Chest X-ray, AP view. Patient: 39 years old, sex F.
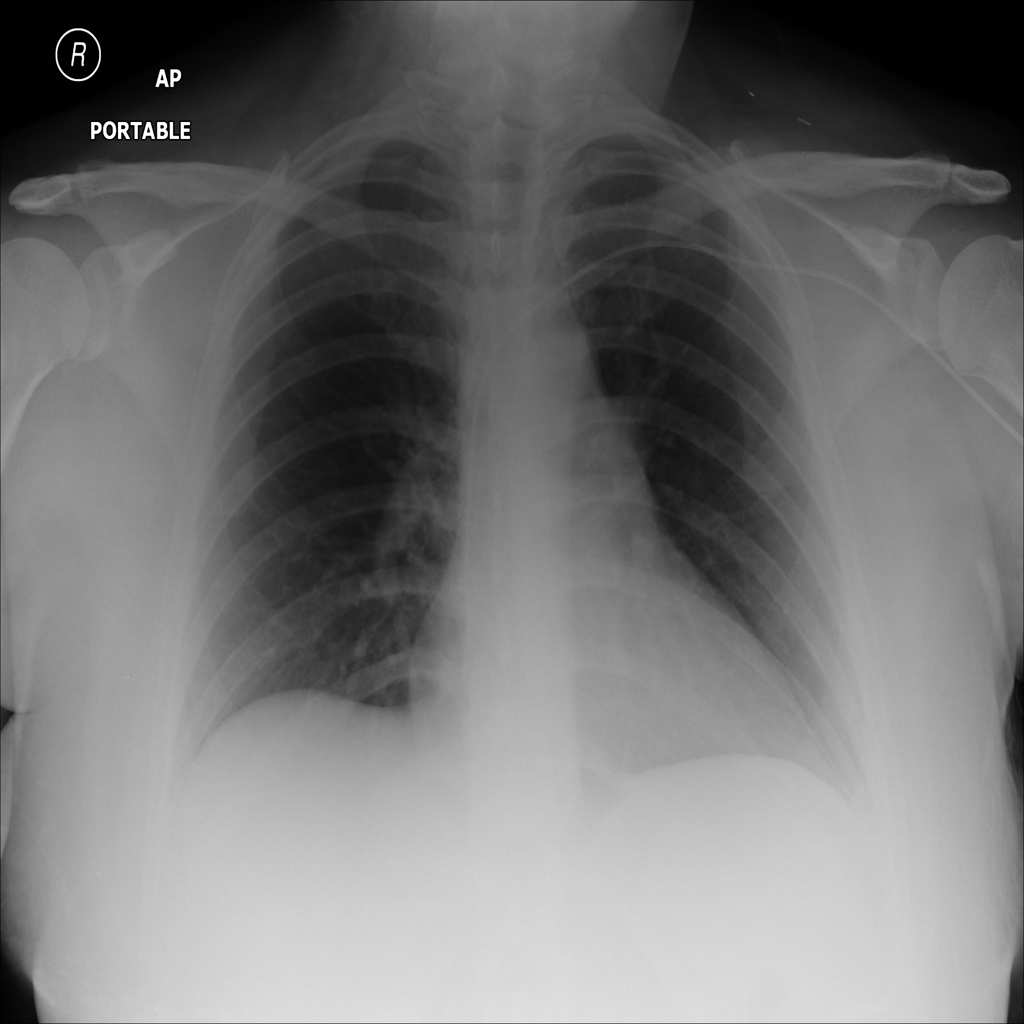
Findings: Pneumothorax